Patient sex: M
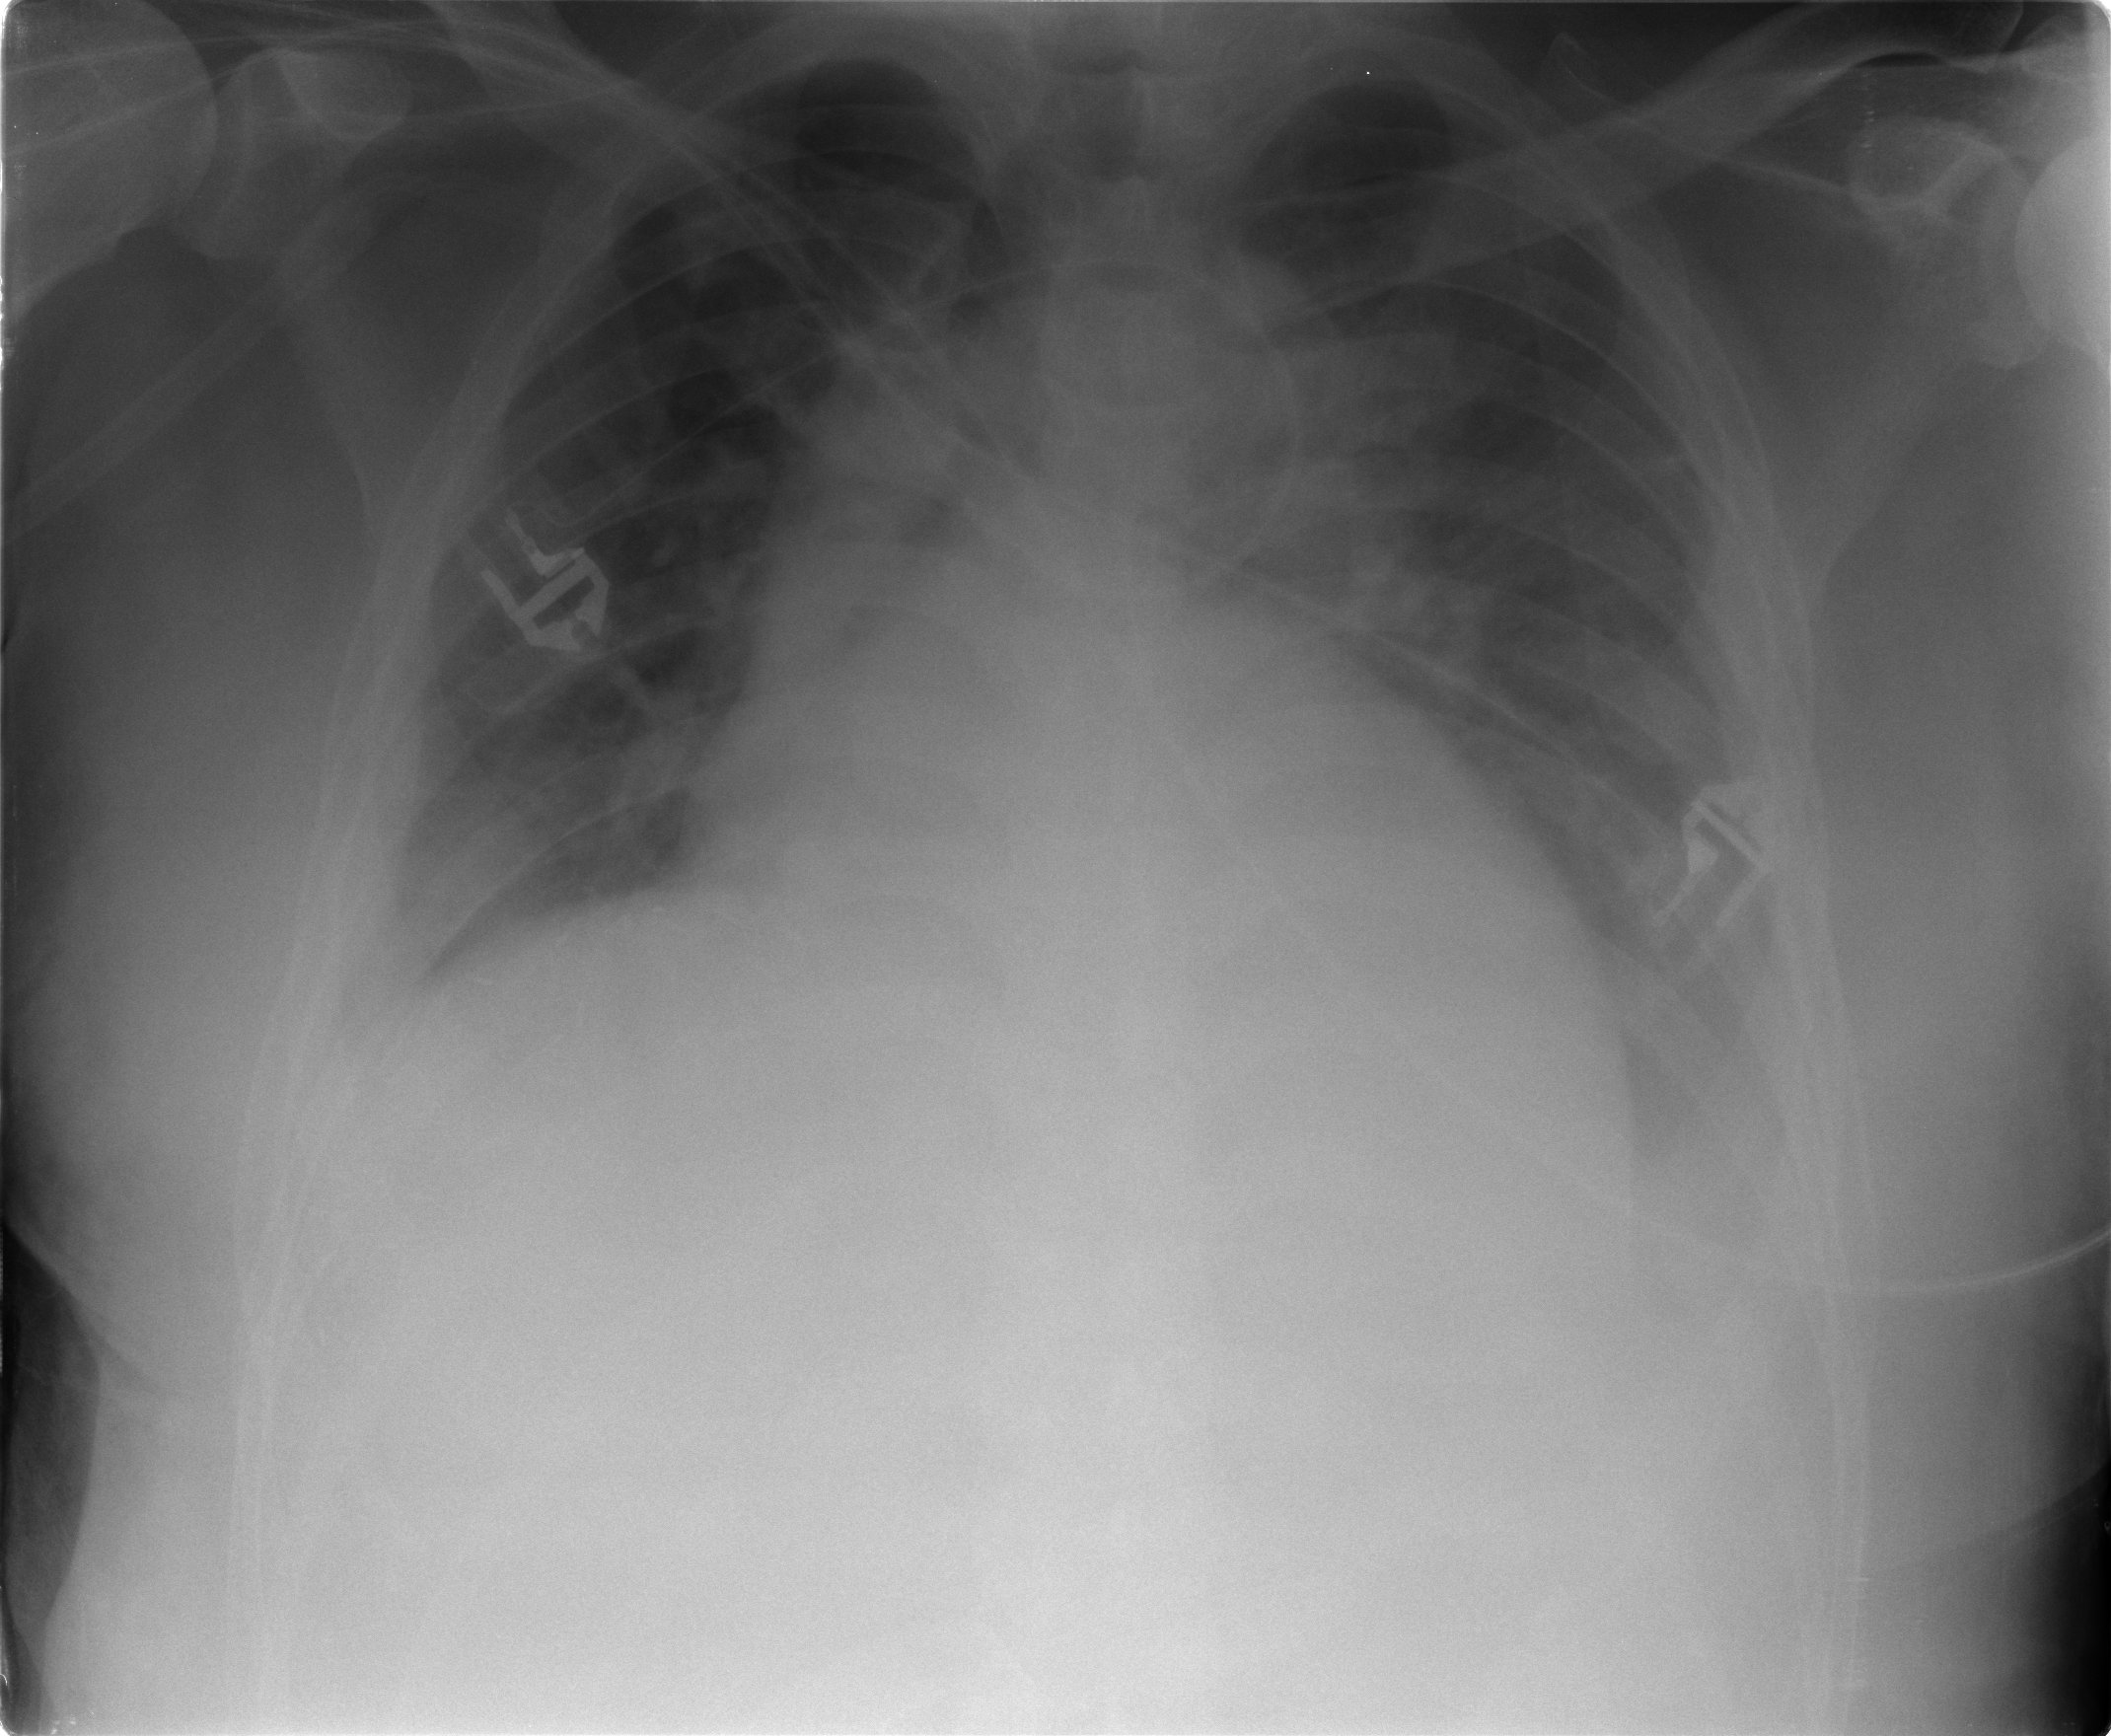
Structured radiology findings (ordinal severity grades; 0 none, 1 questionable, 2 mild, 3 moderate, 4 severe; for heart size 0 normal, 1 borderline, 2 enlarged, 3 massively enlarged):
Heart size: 2
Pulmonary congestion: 2
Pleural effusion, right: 0
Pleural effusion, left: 2
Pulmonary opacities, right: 0
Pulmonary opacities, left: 0
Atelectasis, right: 2
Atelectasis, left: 2